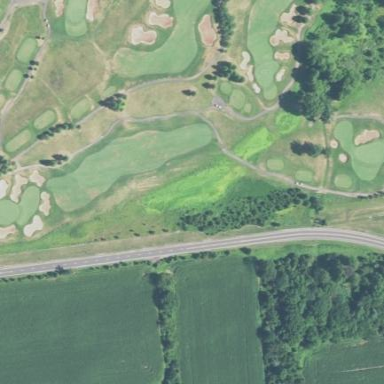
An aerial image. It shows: Rough grassy area used for golf.